如图，在棱长为 2 的正方体 \(ABCD-A_1B_1C_1D_1\) 中，\(M\)，\(N\) 分别是棱 \(A_1B_1\)，\(A_1D_1\) 的中点，点 \(E\) 在 \(BD\) 上，点 \(F\) 在 \(B_1C\) 上，且 \(BE = CF\)，点 \(P\) 在线段 \(CM\) 上运动，给出下列四个结论：

\ding{172}当点 \(E\) 是 \(BD\) 中点时，直线 \(EF \parallel\) 平面 \(DCC_1D_1\)；

\ding{173} 直线 \(B_1D_1\) 到平面 \(CMN\) 的距离是 \(\frac{\sqrt{2}}{2}\)；

\ding{174}  \(M\) 点到 \(CN\) 的距离为 \(\frac{\sqrt{17}}{3}\)；

\ding{175} 存在点 \(P\)，使得 \(\angle B_1PD_1 = 90^\circ\).

其中所有正确的结论是 \underline{\quad\quad}.
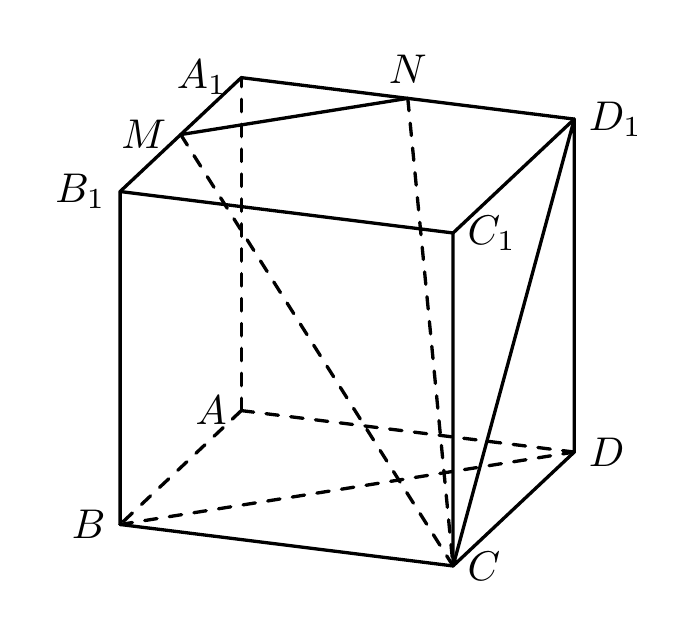
【解答】
【答案】\ding{172} \ding{174} \ding{175}

【分析】根据题设有 \(EF \parallel C_1D\)，利用线面平行的判定判断\ding{172}；应用线面平行的判定得到 \(B_1D_1 \parallel\) 面 \(CMN\)，问题化为求点 \(B_1\) 到平面 \(CMN\) 的距离 \(d\)，应用等体积法求点面距离判断②；进而利用等面积法求 \(M\) 点到 \(CN\) 的距离判断③；利用余弦定理得到 \(\cos\angle B_1PD_1\) 关于 \(PC\) 的表达式，进而判断 \(\cos\angle B_1PD_1 = 0\) 是否能成立判断④.

【详解】\ding{172}当点 \(E\) 是 \(BD\) 中点时，则 \(F\) 是 \(BC_1\) 中点，易知 \(EF \parallel C_1D\)，
又 \(EF \not\subset\) 面 \(DCC_1D_1\)，\(C_1D \subset\) 面 \(DCC_1D_1\)，故直线 \(EF \parallel\) 平面 \(DCC_1D_1\)，对；

\ding{173}  由题设，易知 \(MN \parallel B_1D_1\)，\(MN \subset\) 面 \(CMN\)，\(B_1D_1 \not\subset\) 面 \(CMN\)，故 \(B_1D_1 \parallel\) 面 \(CMN\)，
所以直线 \(B_1D_1\) 到平面 \(CMN\) 的距离，即点 \(B_1\) 到平面 \(CMN\) 的距离 \(d\)，

由 \(V_{B_1-CMN} = V_{C-B_1MN}\)，\(CM = CN = \sqrt{2^2 + 1^2 + 0^2} = 3\)，\(MN = \sqrt{2}\)，
故 \(C\) 到 \(MN\) 距离为 \(\frac{\sqrt{17}}{2}\)，则 \(S_{\triangle CMN} = \frac{1}{2}MN \cdot \frac{\sqrt{17}}{2} = \frac{\sqrt{17}}{2}\)，
所以 \(\frac{1}{3} \times \frac{\sqrt{17}}{2}d = \frac{1}{3} \times 2 \times \frac{1}{2} \times 1 \times 1\)，可得 \(d = \frac{2}{\sqrt{17}}\)，错；

\ding{174}  令 \(M\) 点到 \(CN\) 的距离 \(h\)，则 \(\frac{1}{2}h \cdot CN = \frac{\sqrt{17}}{2} \Rightarrow h = \frac{\sqrt{17}}{3}\)，对；

\ding{175} 由题设，易得 \(\cos\angle PCB_1 = \frac{CB_1}{CM} = \frac{2\sqrt{2}}{3}\)，且 \(MC = 3\)，\(D_1C = 2\sqrt{2}\)，\(D_1M = \sqrt{5}\)，
\[
\cos\angle MCD_1 = \frac{MC^2 + D_1C^2 - D_1M^2}{2MC \cdot D_1C} = \frac{9 + 8 - 5}{2 \times 3 \times 2\sqrt{2}} = \frac{1}{\sqrt{2}},
\]
所以 \(B_1P^2 = B_1C^2 + PC^2 - 2B_1C \cdot PC \cos\angle PCB_1 = 8 + PC^2 - \frac{16}{3}PC\)，

\(D_1P^2 = D_1C^2 + PC^2 - 2D_1C \cdot PC \cos\angle MCD_1 = 8 + PC^2 - 4PC\)，

在 \(\triangle B_1PD_1\) 中，
\[
\cos\angle B_1PD_1 = \frac{B_1P^2 + D_1P^2 - B_1D_1^2}{2B_1P \cdot D_1P} = \frac{(PC - \frac{7}{3})^2 - \frac{13}{9}}{\sqrt{PC^2 - \frac{16}{3}PC + 8} \cdot \sqrt{PC^2 - 4PC + 8}},
\]
由 \(0 \leq PC \leq 3\)，显然 \(PC = \frac{7 - \sqrt{13}}{3}\) 时，\(\cos\angle B_1PD_1 = 0\) 能成立，故存在点 \(P\) 使得 \(\angle B_1PD_1 = 90^\circ\)，对.

故答案为：\ding{172}\ding{174}\ding{175} .
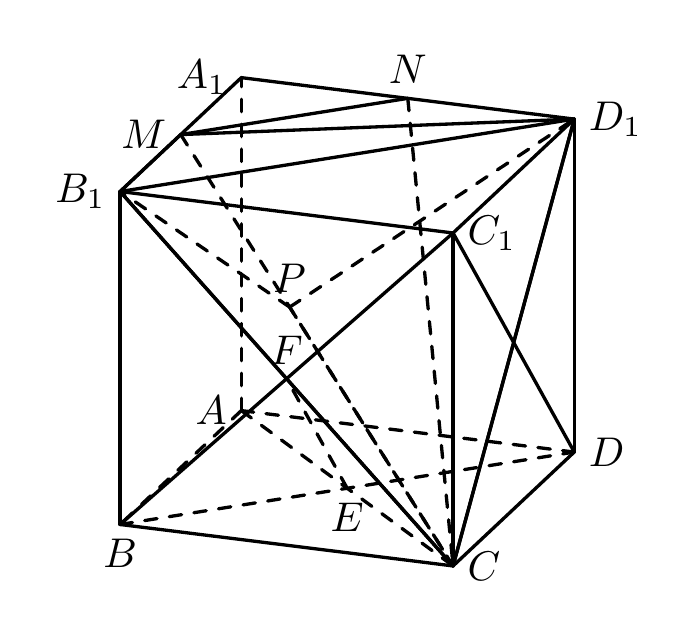